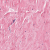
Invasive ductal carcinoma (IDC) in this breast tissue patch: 0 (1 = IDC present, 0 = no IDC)